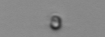
Label: nanoplankton_mix